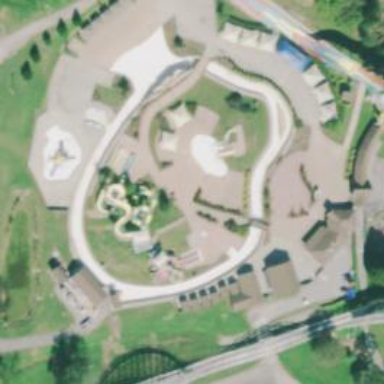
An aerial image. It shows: Water slide attraction.